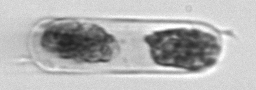
Label: Hemiaulus